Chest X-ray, PA view. Patient: 50 years old, sex F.
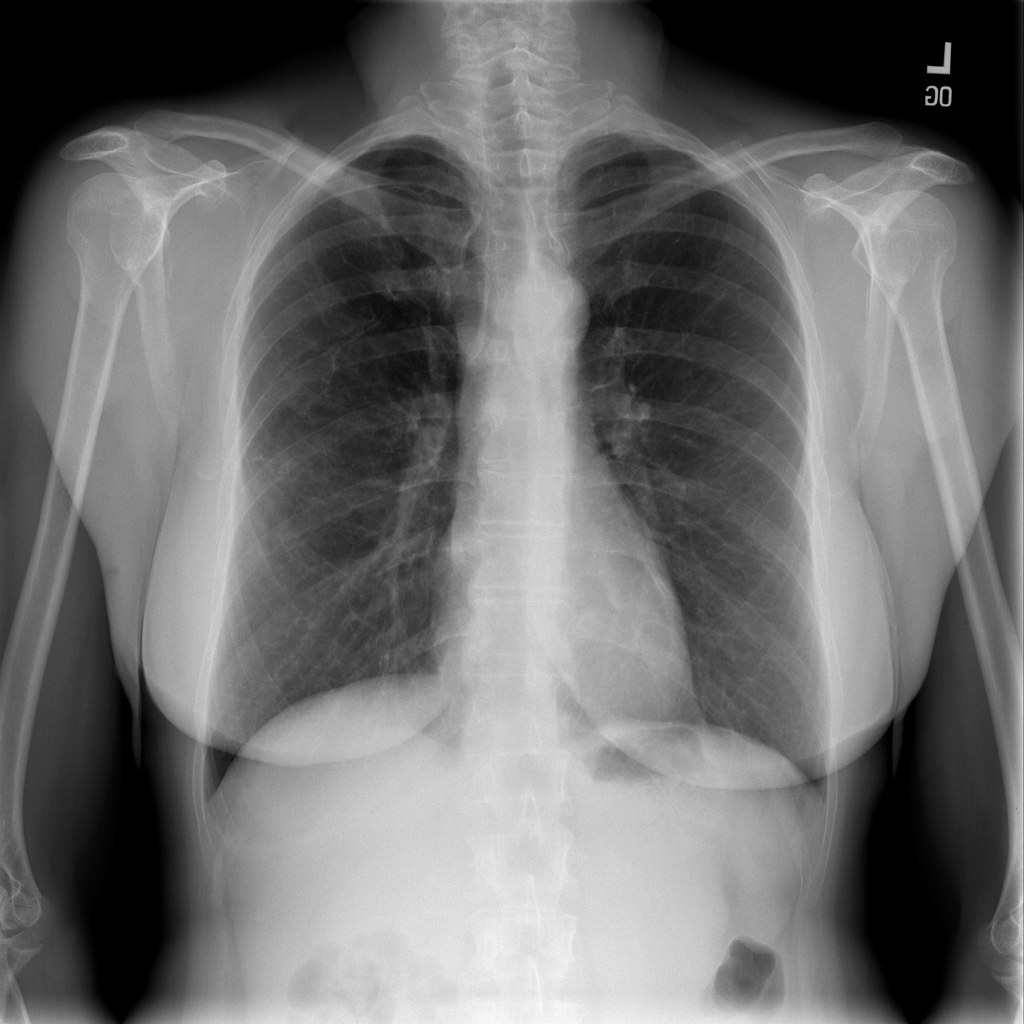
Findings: No Finding